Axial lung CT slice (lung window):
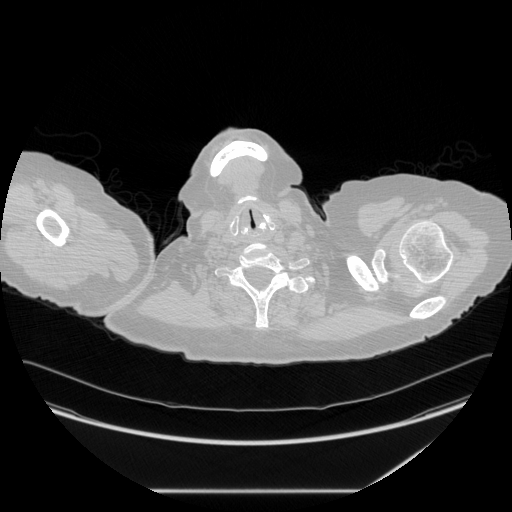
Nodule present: no